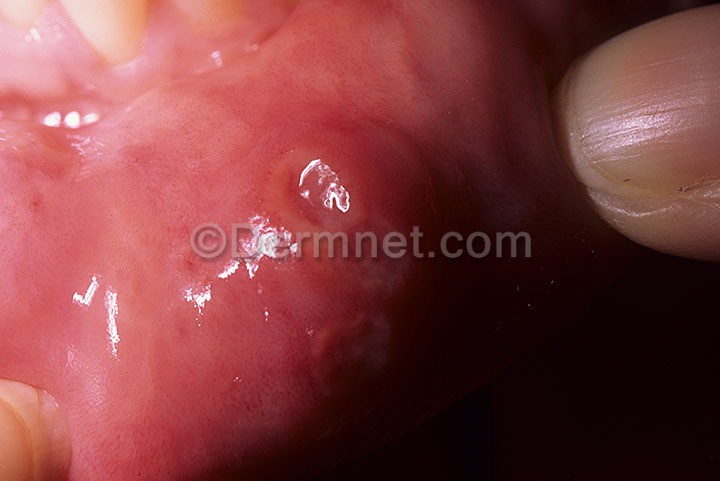
Disease: Warts Molluscum and other Viral Infections